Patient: sex M, age 72
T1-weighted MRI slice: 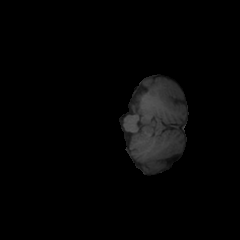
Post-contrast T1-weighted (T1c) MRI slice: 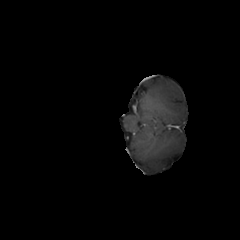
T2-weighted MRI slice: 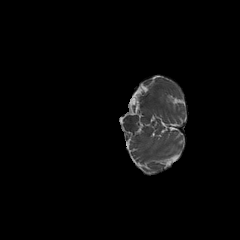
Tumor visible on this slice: no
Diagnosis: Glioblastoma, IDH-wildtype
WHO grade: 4